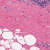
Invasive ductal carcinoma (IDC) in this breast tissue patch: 0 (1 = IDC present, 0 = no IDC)